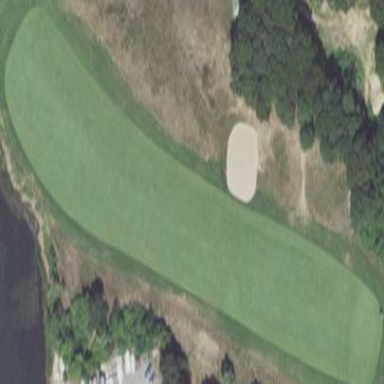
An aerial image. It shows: Scenic golf fairway.